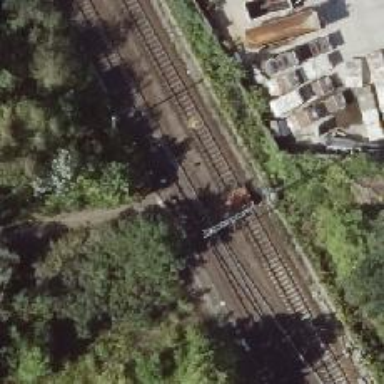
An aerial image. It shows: Railway switch.